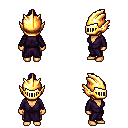
a pixel art fantasy rpg character, female body template, human, tanned skin, purple robe, metal pants, blue short topknot hairstyle, gold helm, four views (front, back, left, right), 2x2 character sprite sheet, small pixel art, hard edges, no anti-aliasing